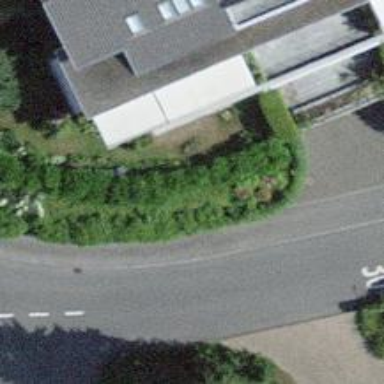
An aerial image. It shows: Hedge barrier.